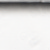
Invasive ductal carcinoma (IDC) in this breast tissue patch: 0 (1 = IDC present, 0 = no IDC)